Brain MRI, modality: ceT1
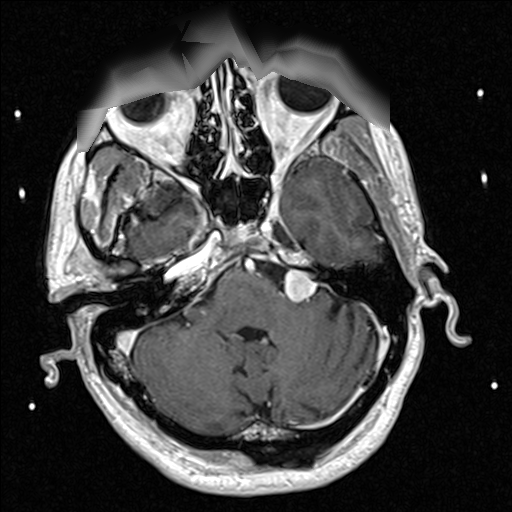